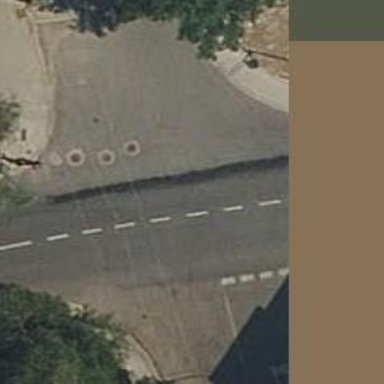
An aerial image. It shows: Residential road with asphalt surface. There are sidewalks on both sides of the road.